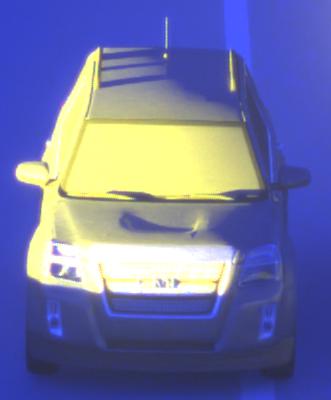
Make: GMC
Model: Terrain
Detailed model: Gen. 1
Model produced from: 2009
Model produced until: 2017
Doors: 5
Color: gray
Road condition: dry road
Daytime: sunrise or sunset
Contrast: high contrast